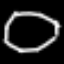
Label: octagon